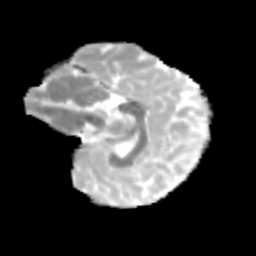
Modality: MD
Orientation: sagittal
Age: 10
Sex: female
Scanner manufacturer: siemens
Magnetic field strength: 3 T
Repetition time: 3.8 s
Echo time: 0.07 s